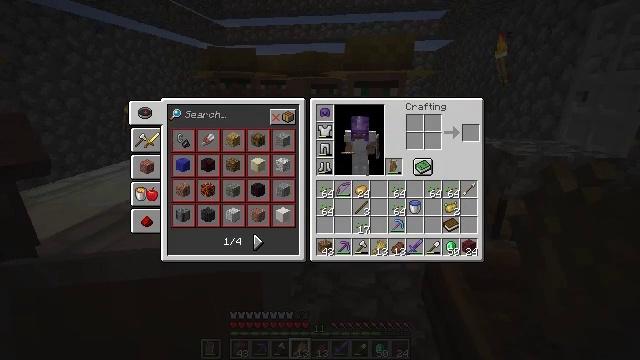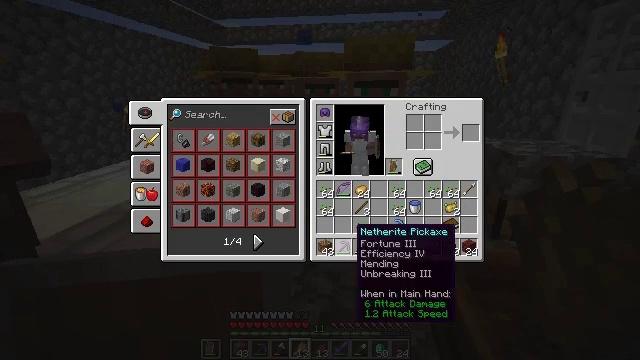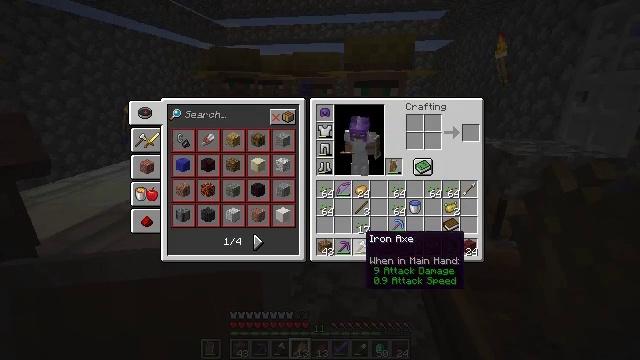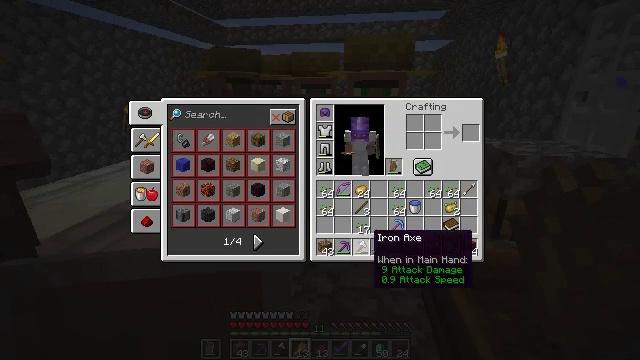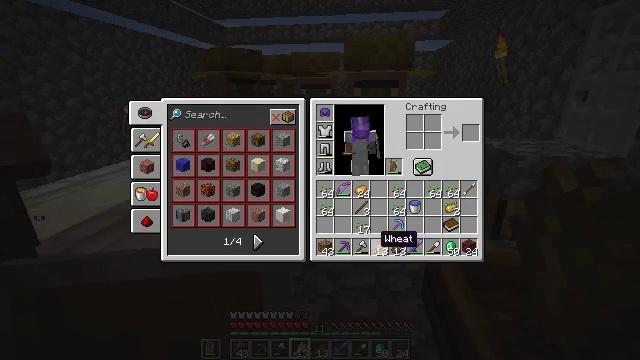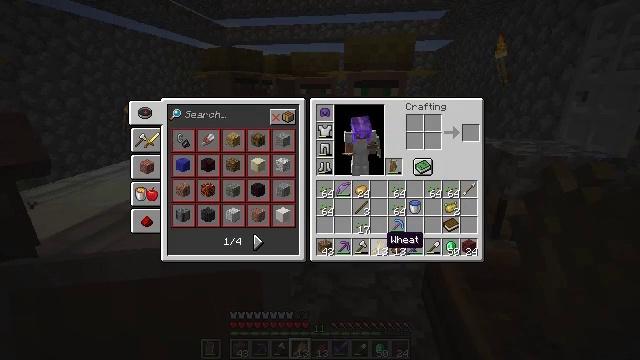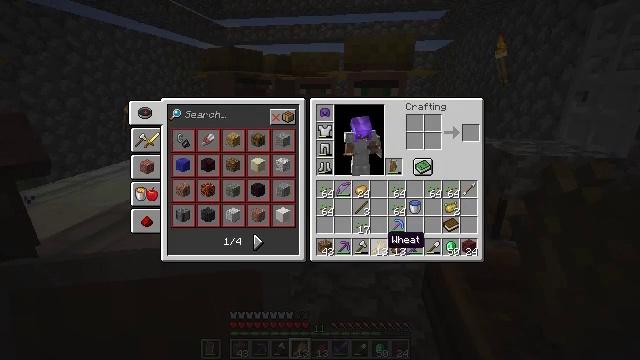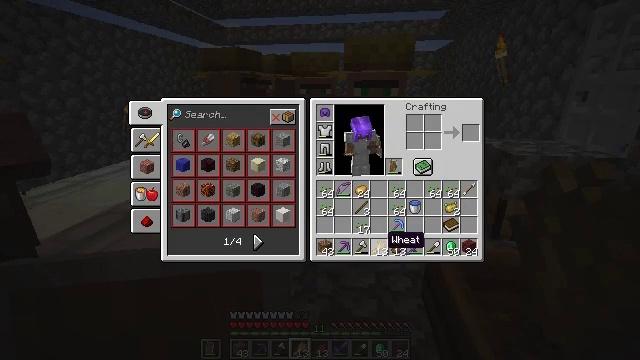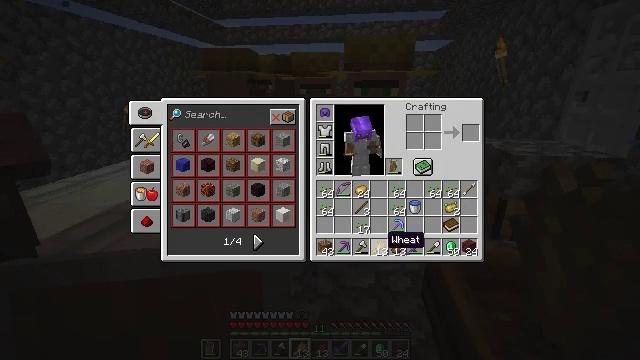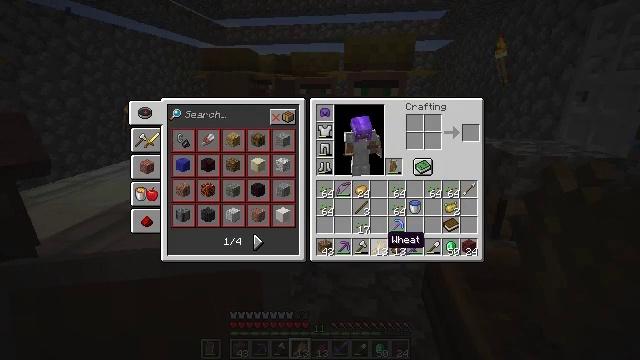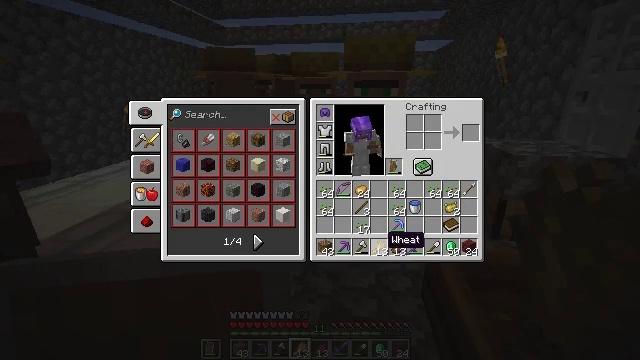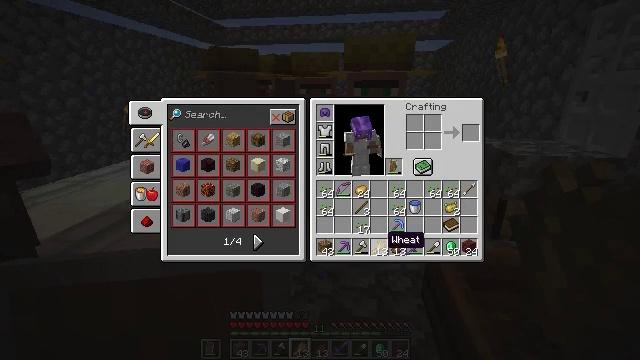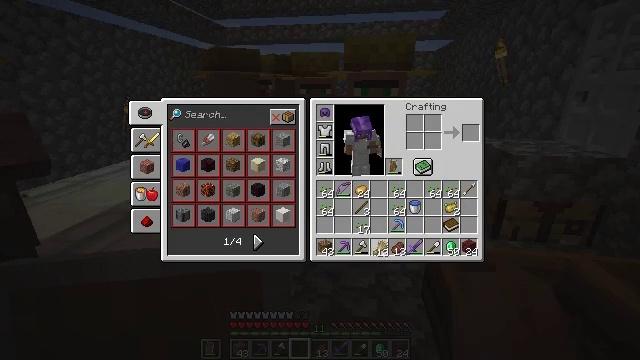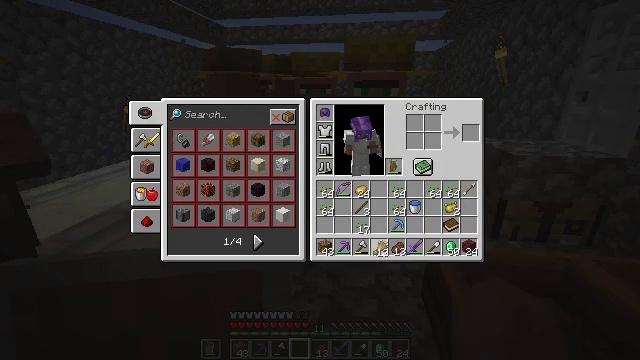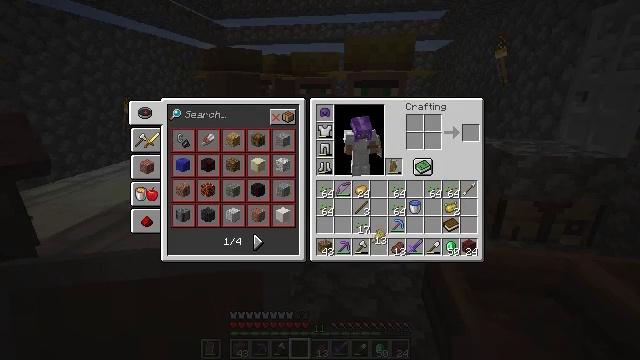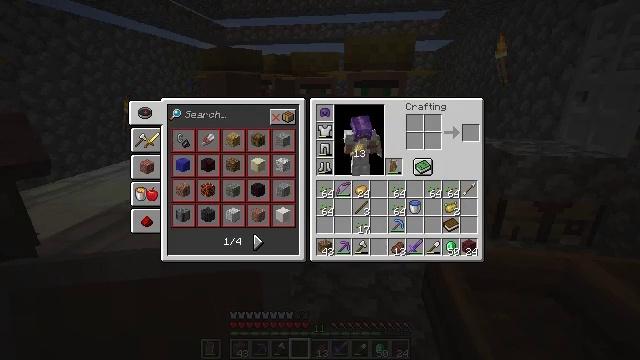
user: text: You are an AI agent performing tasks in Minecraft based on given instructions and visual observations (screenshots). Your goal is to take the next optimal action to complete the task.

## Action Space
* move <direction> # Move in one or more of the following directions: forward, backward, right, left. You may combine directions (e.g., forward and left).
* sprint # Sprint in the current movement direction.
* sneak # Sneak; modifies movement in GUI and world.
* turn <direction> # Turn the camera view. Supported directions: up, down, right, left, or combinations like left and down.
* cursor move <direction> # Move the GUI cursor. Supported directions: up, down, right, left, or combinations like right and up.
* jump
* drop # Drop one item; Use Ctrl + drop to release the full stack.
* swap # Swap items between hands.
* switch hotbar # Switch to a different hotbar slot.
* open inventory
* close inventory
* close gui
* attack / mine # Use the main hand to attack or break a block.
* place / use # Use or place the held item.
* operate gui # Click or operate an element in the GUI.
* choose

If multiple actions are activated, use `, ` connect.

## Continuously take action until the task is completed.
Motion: motion action
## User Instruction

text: Remove wheat from your collection.
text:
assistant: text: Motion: no_op
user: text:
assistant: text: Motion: turn right and down
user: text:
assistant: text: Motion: turn right
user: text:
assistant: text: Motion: turn right
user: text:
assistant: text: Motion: no_op
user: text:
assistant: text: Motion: no_op
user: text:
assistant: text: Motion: no_op
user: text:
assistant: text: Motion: no_op
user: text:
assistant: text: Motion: no_op
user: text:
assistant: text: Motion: no_op
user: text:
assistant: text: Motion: no_op
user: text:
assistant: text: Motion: attack / mine
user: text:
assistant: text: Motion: attack / mine
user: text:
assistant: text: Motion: turn up
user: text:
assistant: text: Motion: turn left and up
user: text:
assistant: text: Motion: turn left and up
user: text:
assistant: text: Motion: turn up
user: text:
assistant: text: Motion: no_op
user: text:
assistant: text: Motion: no_op
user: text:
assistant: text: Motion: no_op
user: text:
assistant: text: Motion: no_op
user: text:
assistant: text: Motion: no_op
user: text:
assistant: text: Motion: no_op
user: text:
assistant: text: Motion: no_op
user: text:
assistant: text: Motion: no_op
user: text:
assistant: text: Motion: no_op
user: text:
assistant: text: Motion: attack / mine
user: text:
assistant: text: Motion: attack / mine
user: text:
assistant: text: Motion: attack / mine
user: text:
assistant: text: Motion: no_op